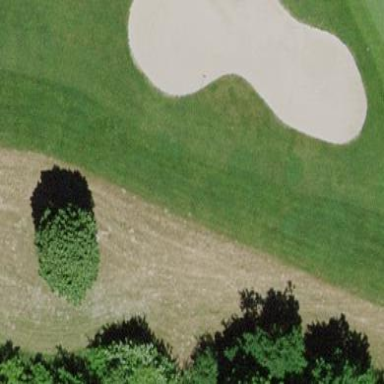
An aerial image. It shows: Golf bunker filled with sandy terrain.